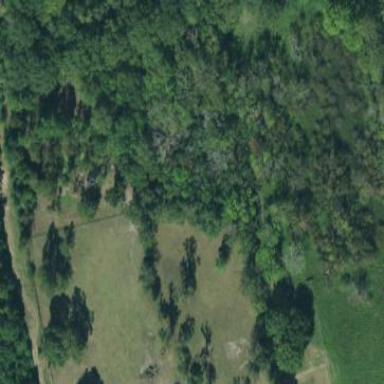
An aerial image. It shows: Beautiful woodland area.